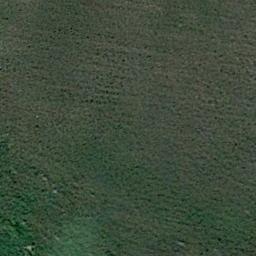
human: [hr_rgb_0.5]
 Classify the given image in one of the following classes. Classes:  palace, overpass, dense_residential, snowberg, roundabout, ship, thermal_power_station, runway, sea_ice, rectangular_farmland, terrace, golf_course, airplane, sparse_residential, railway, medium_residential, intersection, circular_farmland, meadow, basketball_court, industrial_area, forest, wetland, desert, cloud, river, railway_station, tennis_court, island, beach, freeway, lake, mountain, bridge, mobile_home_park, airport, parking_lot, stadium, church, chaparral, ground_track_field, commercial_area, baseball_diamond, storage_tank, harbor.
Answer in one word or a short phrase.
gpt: meadow